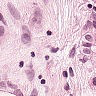
Metastatic tissue present: yes